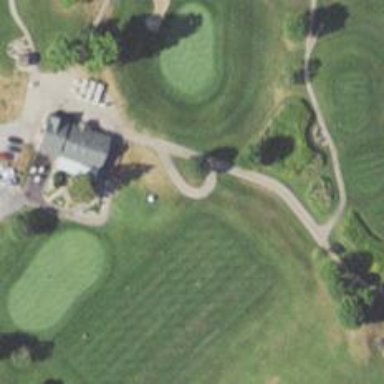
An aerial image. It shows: Path for both roads and golfers.